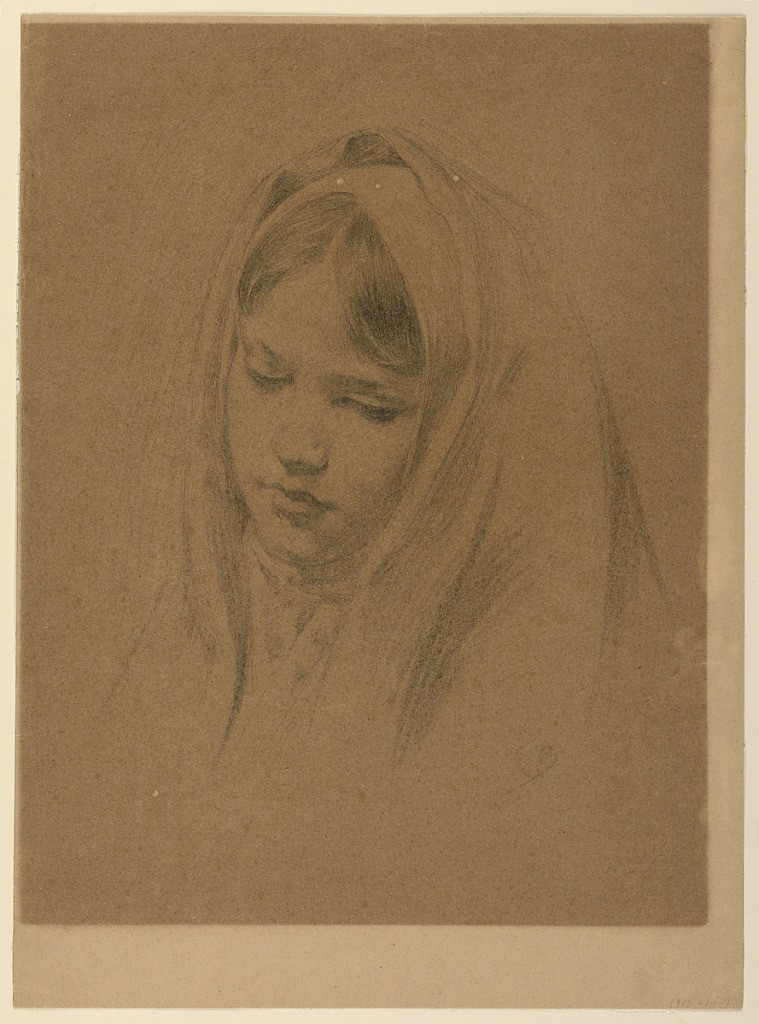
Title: Madonna
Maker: J. Carroll Beckwith, American, 1852–1917
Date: ca. 1900
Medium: Graphite on brown paper
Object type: Drawing
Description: Head of a girl, tilted slightly toward the right, looking down. Hair parted in the middle. Head covered with veil, one end of which is brought around the neck.